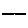
Label: line